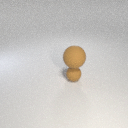
small brown rubber sphere below large brown rubber sphere